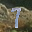
Label: 7